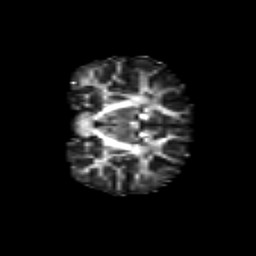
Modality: FA
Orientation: coronal
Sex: female
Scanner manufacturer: siemens
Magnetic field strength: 3 T
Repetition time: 5 s
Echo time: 0.071 s